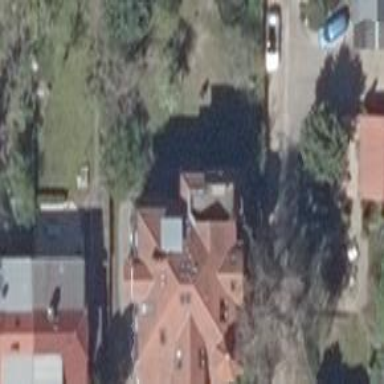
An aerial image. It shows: Apartments building with gambrel-shaped roof.